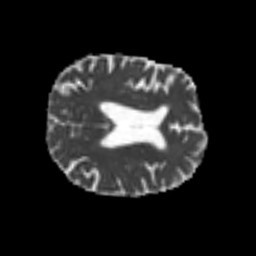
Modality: MD
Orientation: axial
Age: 58
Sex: male
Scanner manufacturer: siemens
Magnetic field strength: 3 T
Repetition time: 4.999 s
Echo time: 0.07946 s